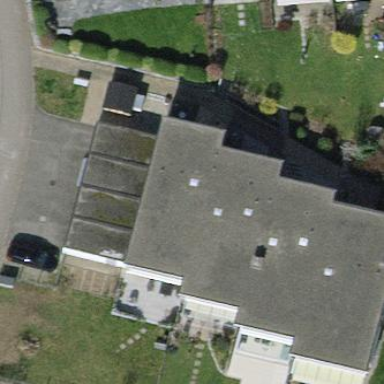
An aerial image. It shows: Terrace building.